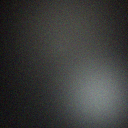
Screen state: off